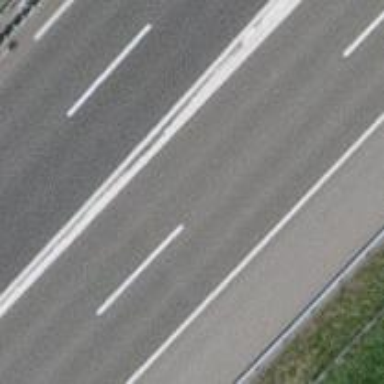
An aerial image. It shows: Asphalt motorway link.